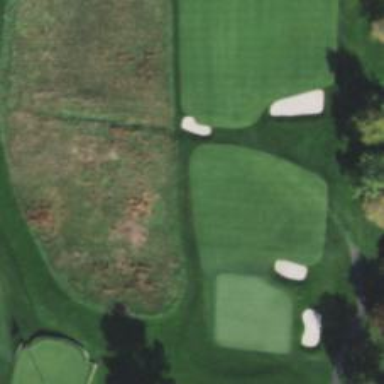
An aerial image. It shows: Scenic golf fairway.